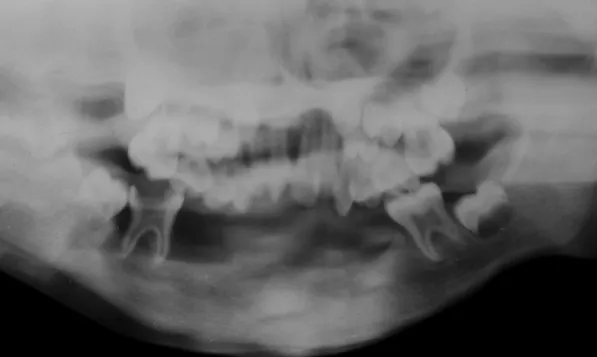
Triple antibiotic paste filled in the pulp chamber and permanent restoration done for 36.
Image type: radiology (x_ray)